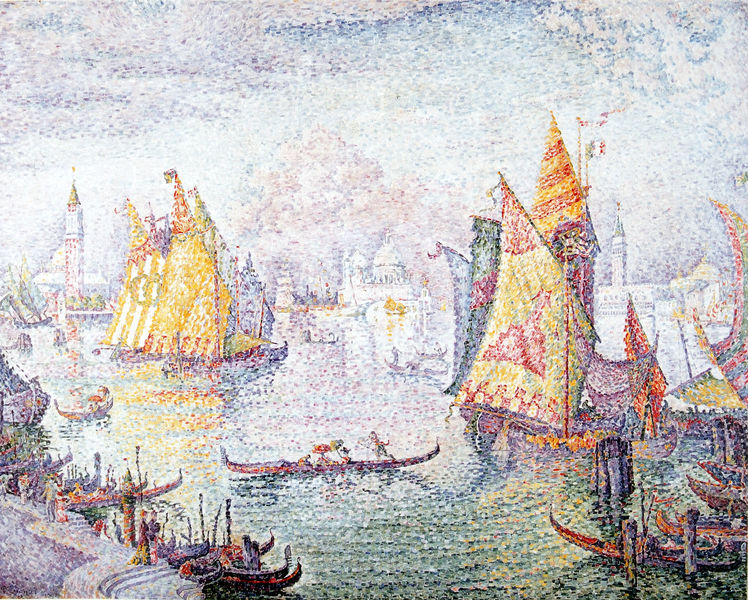
Titel: Venise. Bassin de Saint-Marc
Künstler: Paul Signac
Standort: Norfolk (Virginia)
Institution: The Chrysler Museum
Schlagwörter: blau, gemälde, himmel, mann, meer, wasser, weiß, wolken, fluss, gelb, grün, impressionismus, kirchturm, landschaft, menschen, see, stadt, ufer, bunt, damen, grau, kleid, licht, orange, paris, schwarz, zeichnung, gebäude, haus, rot, schirm, wolke, malerei, muster, ornament, bild, öl, gracht, häuser, pfähle, spiegelung, gewässer, kirche, gold, boot, boote, kahn, ruder, turm, farbig, schiff, schiffe, segel, segelboot, segelschiffe, welle, wellen, ansicht, divisionismus, fahnen, venedig, mast, pointilismus, farben, mauer, lila, violett, figuren, hafen, hafenmauer, kai, treppe, treppen, wogen, rudern, stufe, stufen, freude, segelboote, ozean, segeln, punkte, helligkeit, türme, palast, tupfen, regatta, seurat, signac, fröhlich, tempel, fähre, flaggen, karneval, campanile, lagune, ufermauer, pointillismus, postimpressionismus, im hafen, pointilissmus, merr, gondel, gondeln, gondoliere, markusdom, farbtrennung, lichteinfang, maritim, orentalisch, san marco, santa maria della salute, marc, byzanz, vendeig, gondelliere, pointillislus